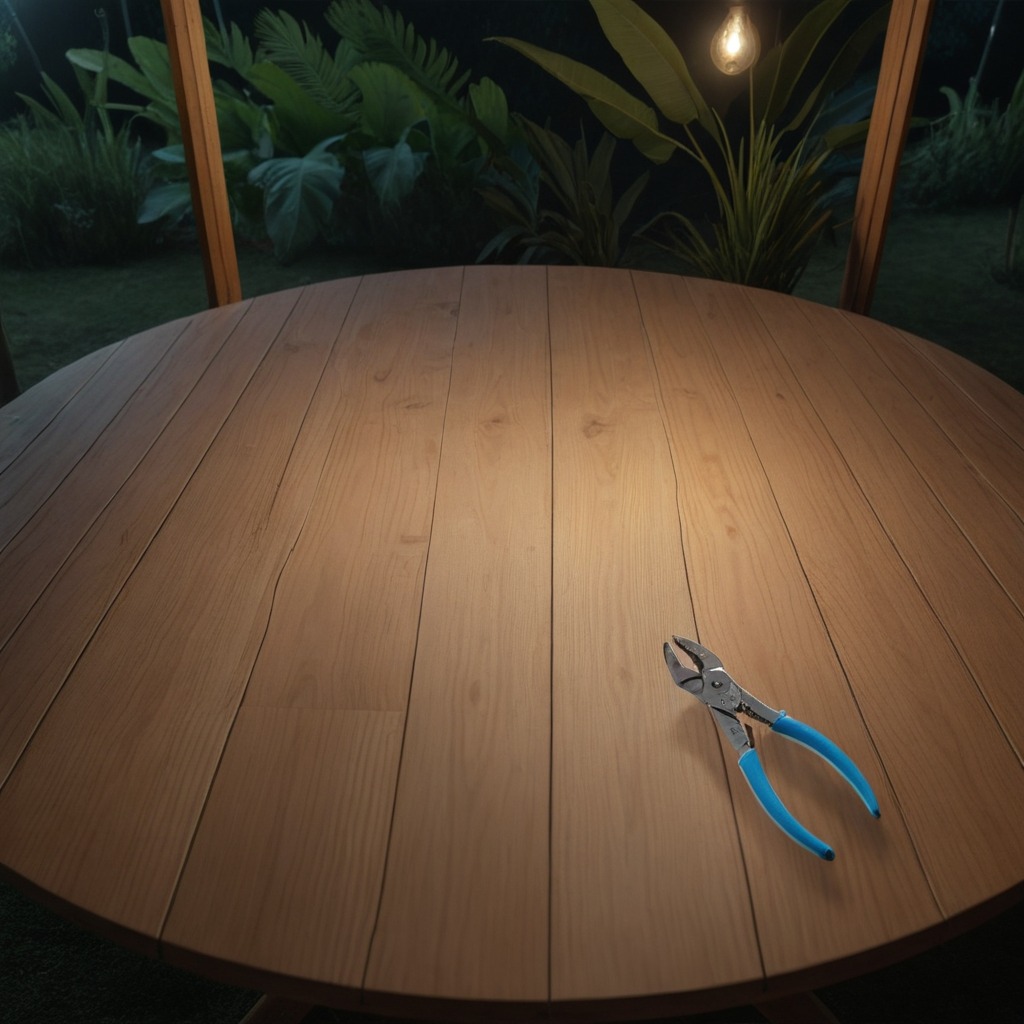
A plier lying on a wooden table inside a jungle field workshop tent at night dim ambient light soft shadows worn but